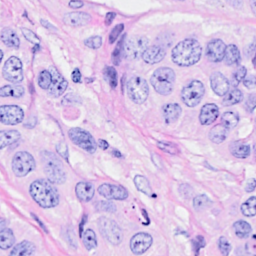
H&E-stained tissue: Breast